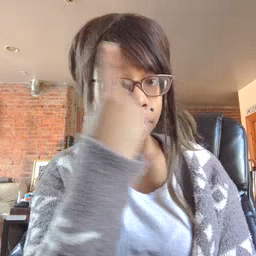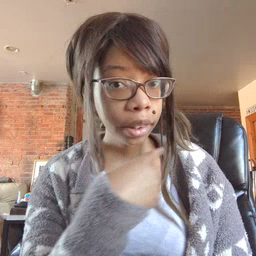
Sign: face